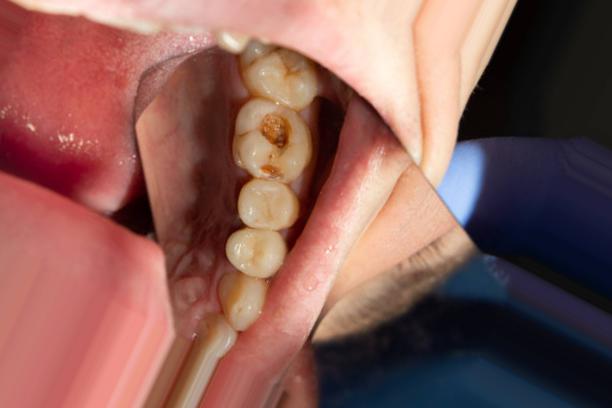
Condition: Caries